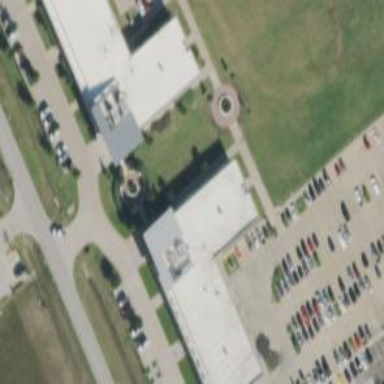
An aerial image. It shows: College building.